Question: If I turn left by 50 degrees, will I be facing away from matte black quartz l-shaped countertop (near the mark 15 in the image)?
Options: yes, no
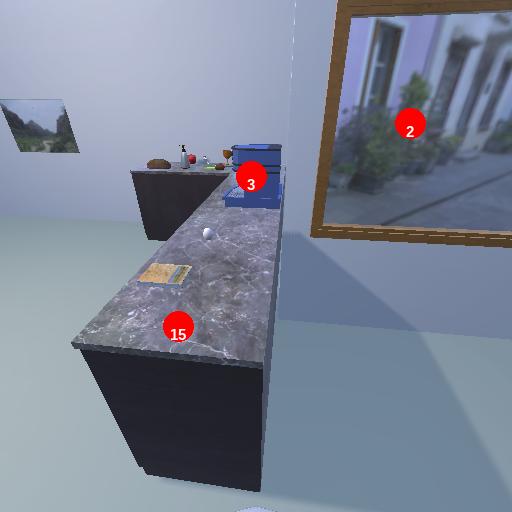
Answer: yes